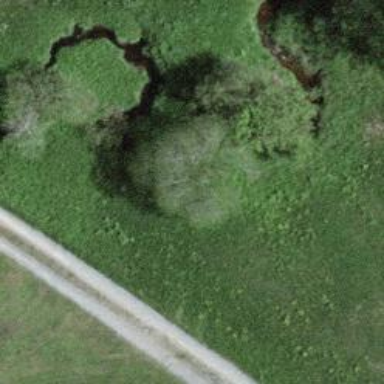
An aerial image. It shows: Ditch serving as waterway.